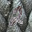
Label: 2